Interaction volume radius: 5 \u00c5
Interaction volume height: 25 \u00c5
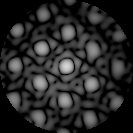
Disorder parameter: 0.2694